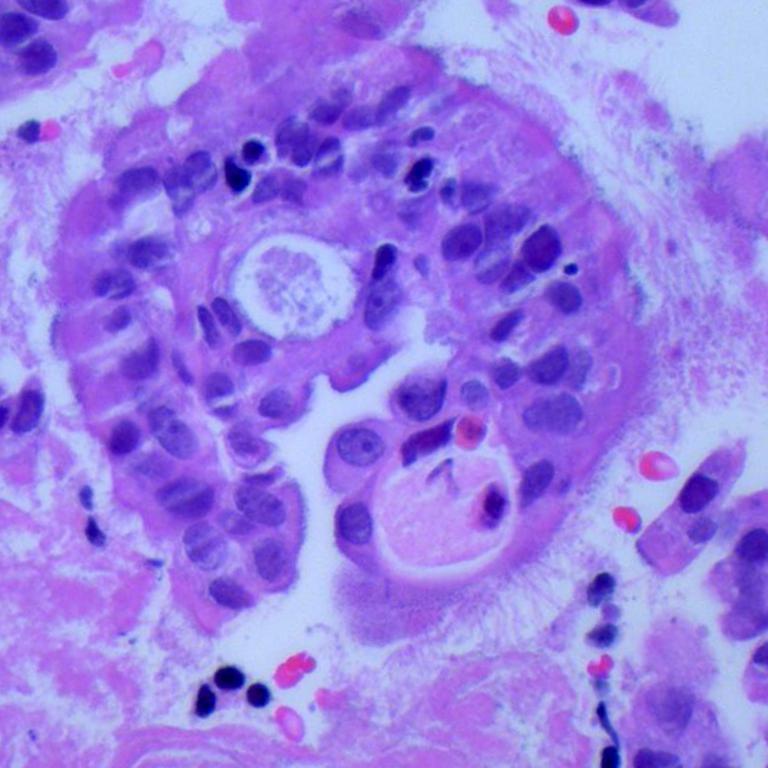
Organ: lung
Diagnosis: adenocarcinomas